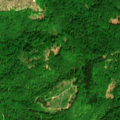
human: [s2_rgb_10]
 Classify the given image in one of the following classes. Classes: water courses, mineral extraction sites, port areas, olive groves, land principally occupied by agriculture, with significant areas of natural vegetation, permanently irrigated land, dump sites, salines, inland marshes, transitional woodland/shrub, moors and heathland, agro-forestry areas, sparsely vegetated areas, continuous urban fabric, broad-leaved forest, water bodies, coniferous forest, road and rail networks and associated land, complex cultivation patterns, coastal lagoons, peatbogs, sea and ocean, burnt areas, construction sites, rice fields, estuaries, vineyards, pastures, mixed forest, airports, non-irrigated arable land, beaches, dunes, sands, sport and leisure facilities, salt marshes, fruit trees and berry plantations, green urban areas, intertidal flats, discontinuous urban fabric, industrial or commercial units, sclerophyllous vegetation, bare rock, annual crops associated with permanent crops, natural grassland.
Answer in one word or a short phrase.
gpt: broad-leaved forest, natural grassland